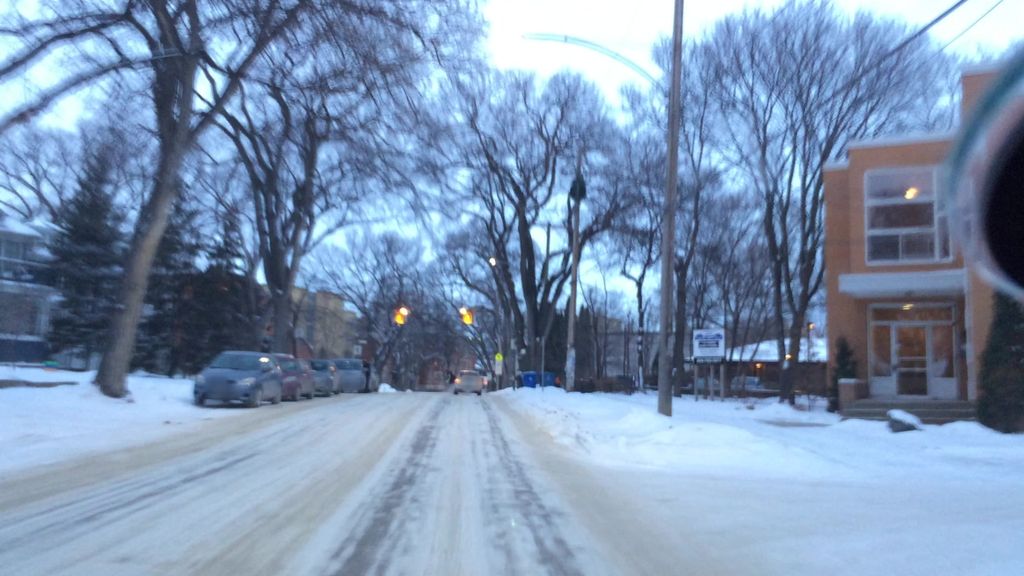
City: winnipeg